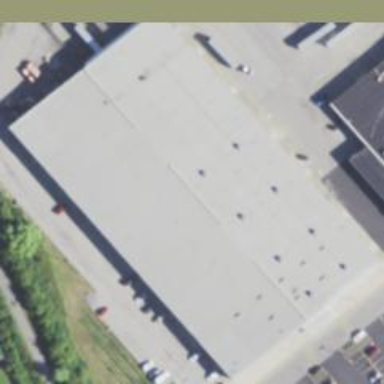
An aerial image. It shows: Commercial building.